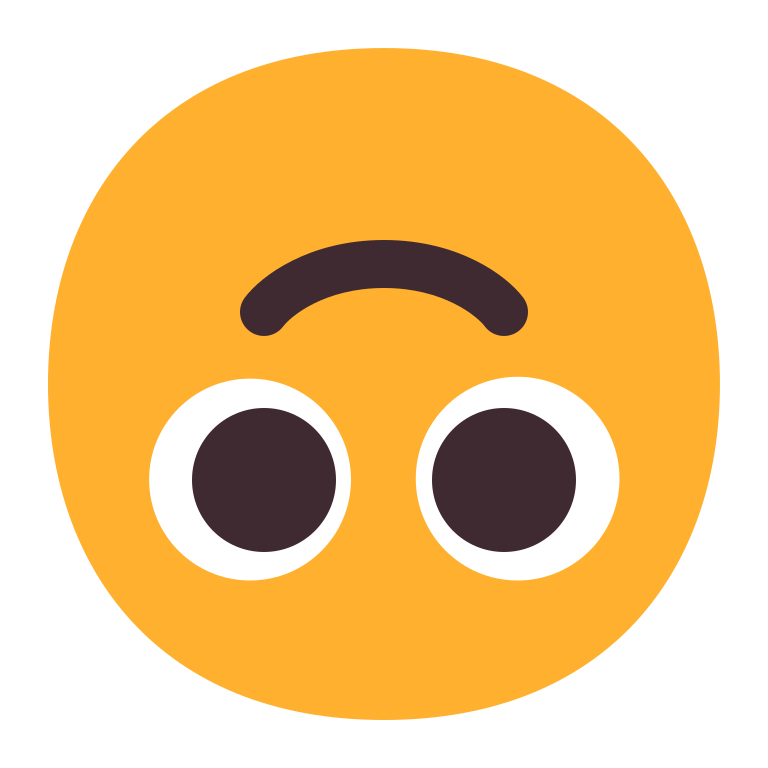
upside down face flat